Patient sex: F
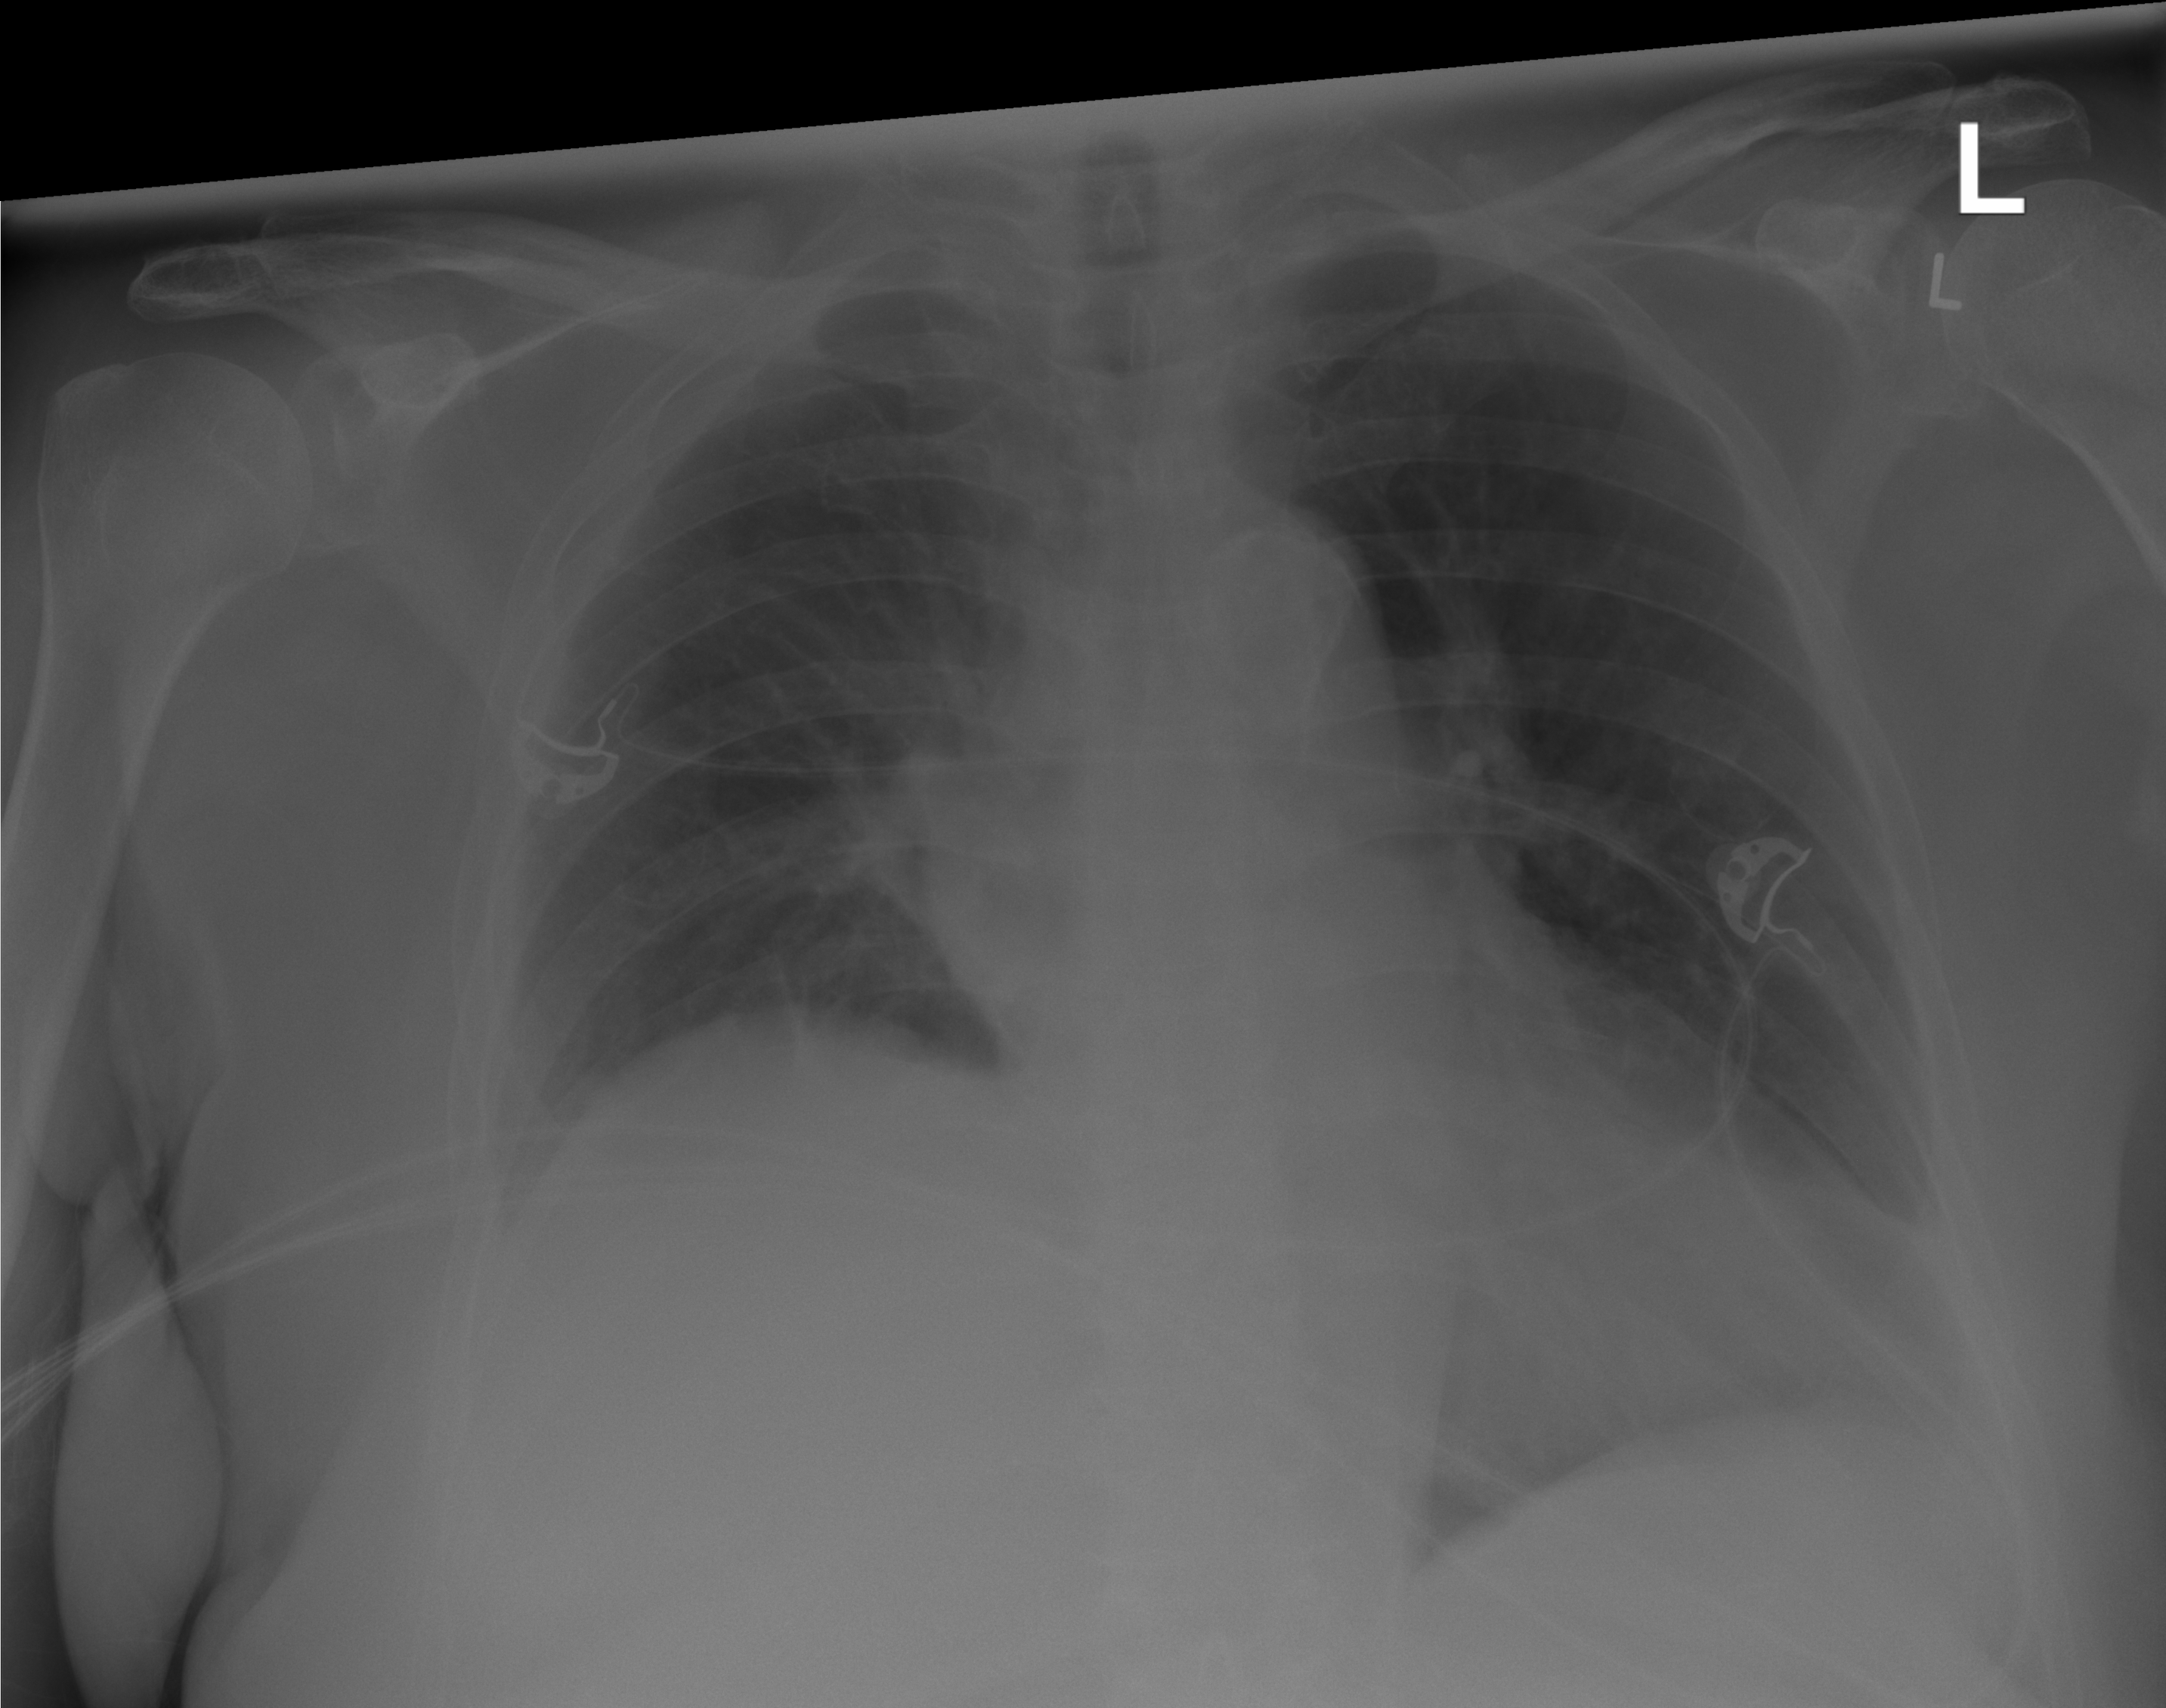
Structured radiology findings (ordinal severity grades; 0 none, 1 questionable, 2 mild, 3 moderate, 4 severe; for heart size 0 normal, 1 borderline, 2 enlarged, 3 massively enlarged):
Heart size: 2
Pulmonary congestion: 1
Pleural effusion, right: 1
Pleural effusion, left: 3
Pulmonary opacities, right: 0
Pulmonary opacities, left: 0
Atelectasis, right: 2
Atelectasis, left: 0